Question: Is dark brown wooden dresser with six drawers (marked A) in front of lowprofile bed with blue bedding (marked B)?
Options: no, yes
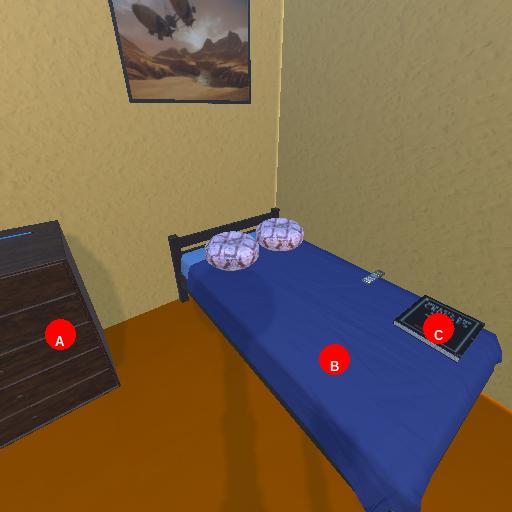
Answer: no